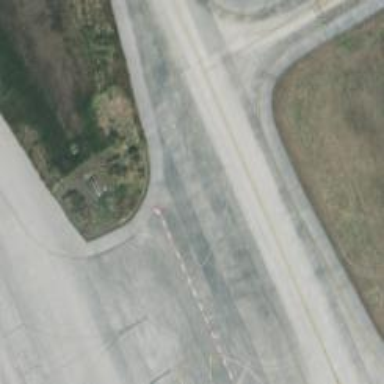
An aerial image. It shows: View of taxiway at the airport.